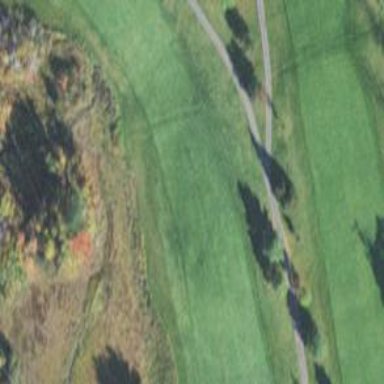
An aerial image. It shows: View of golf hole.